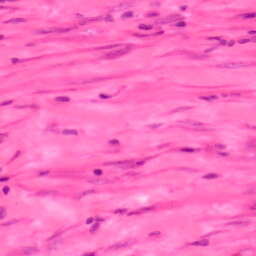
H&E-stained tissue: Colon